Interaction volume radius: 5 \u00c5
Interaction volume height: 40 \u00c5
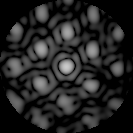
Disorder parameter: 0.3046